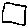
Label: square